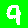
Digit: 9